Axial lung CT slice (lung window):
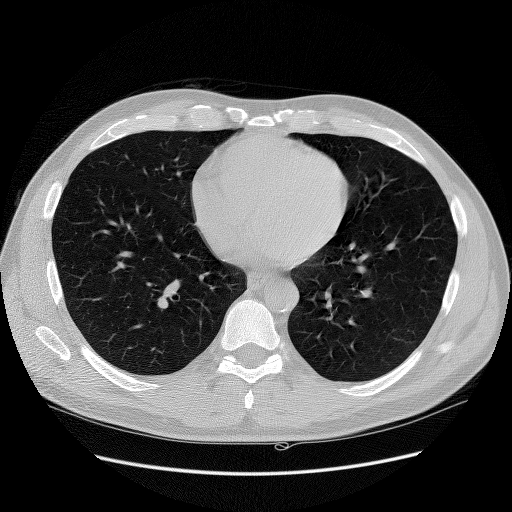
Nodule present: no